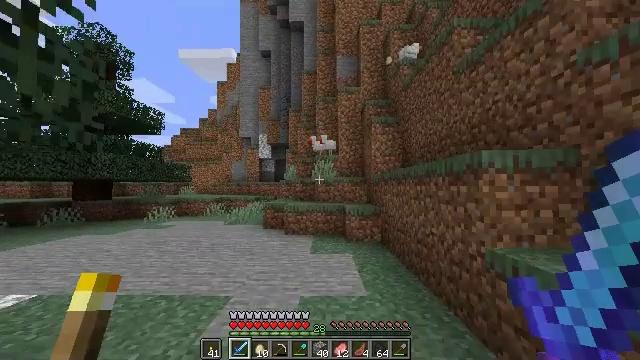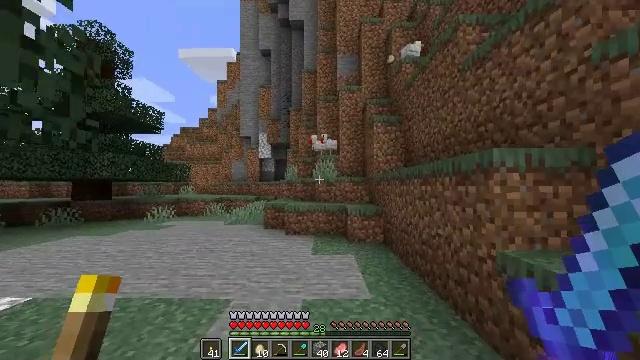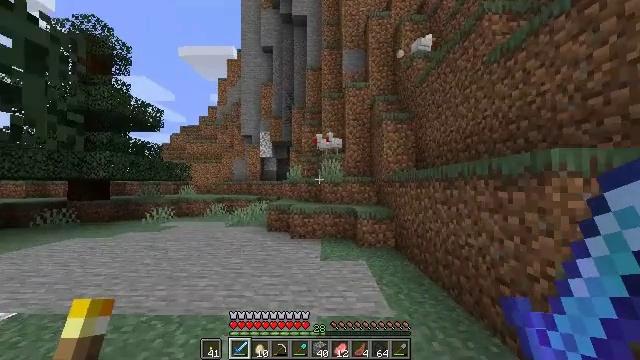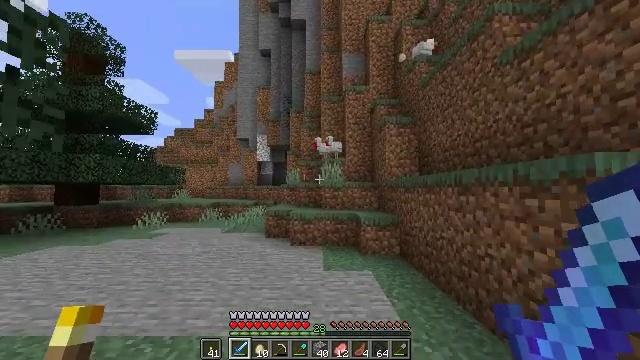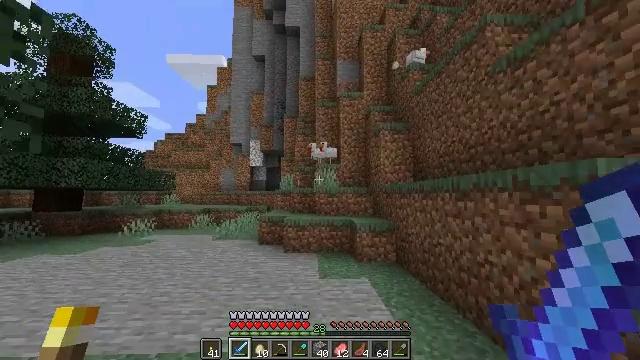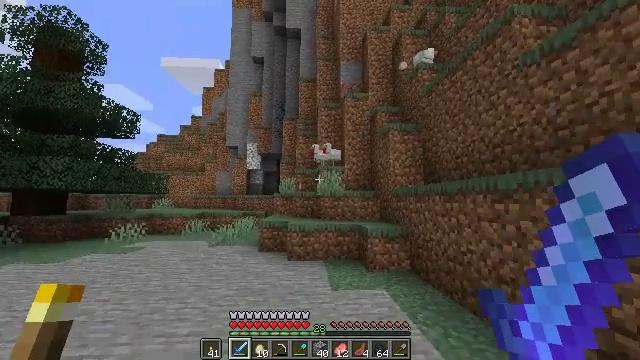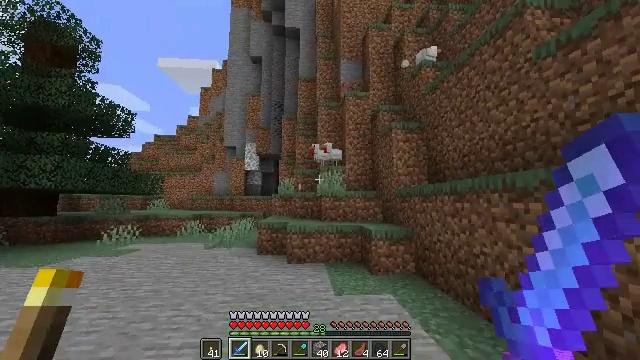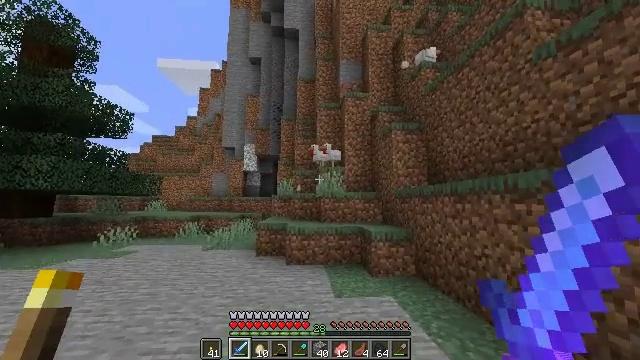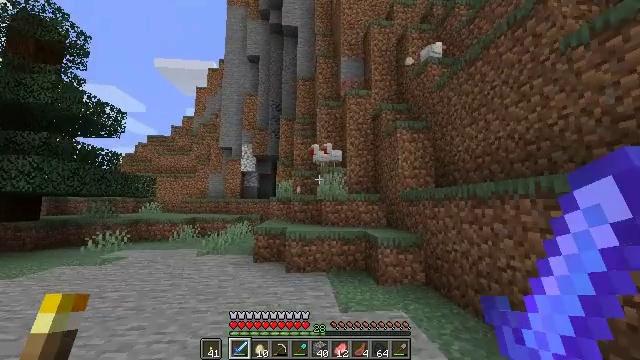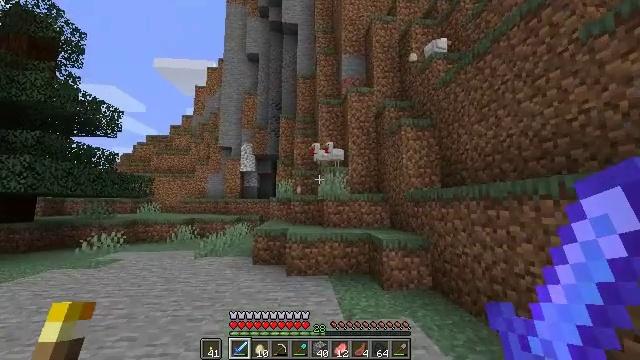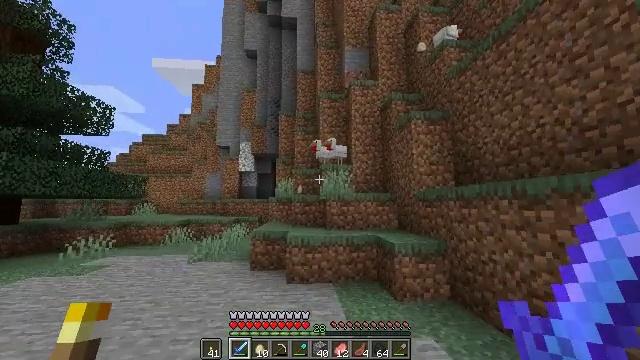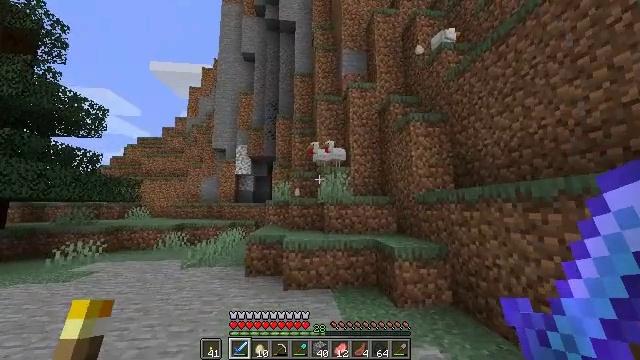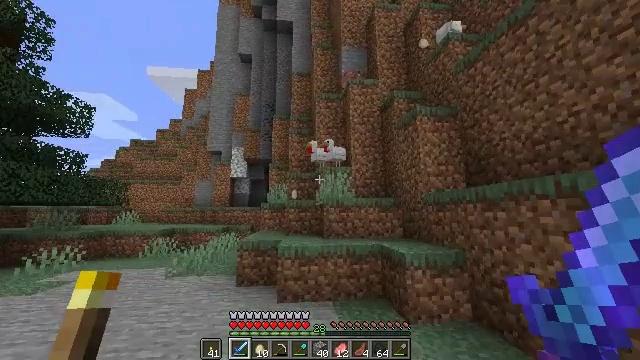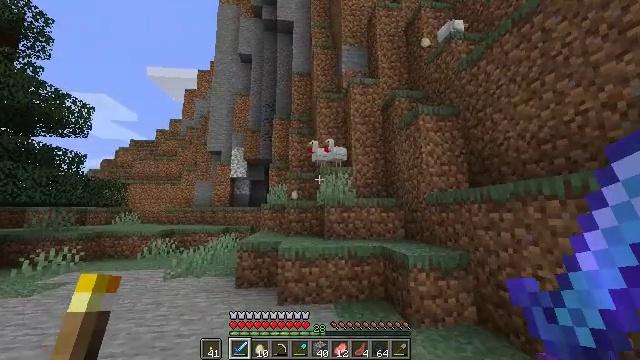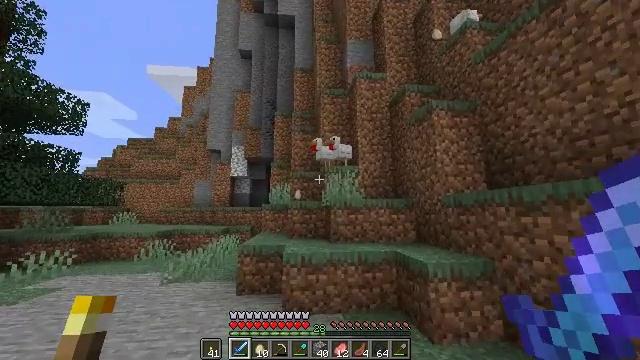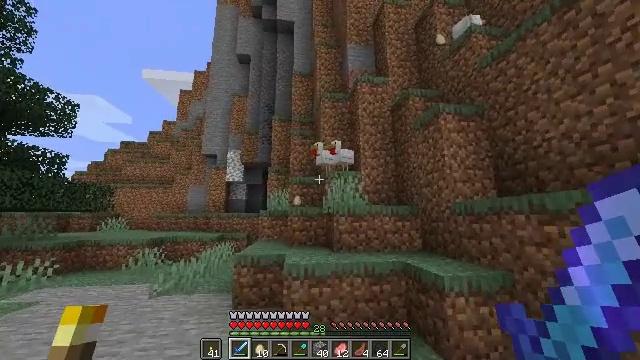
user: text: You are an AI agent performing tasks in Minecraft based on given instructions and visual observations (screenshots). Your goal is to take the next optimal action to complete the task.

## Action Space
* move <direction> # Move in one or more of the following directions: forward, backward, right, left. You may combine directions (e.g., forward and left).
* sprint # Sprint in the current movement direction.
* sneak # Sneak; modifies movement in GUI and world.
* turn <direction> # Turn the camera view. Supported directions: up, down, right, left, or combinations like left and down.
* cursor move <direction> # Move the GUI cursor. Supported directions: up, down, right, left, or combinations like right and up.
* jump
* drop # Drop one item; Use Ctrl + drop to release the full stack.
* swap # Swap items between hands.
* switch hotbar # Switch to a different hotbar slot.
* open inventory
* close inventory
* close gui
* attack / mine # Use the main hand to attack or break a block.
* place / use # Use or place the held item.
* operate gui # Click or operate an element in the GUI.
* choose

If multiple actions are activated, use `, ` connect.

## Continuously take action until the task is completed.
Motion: motion action
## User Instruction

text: Combat the chicken.
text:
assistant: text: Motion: move forward and move left, sprint
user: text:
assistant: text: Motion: move forward and move left, sprint
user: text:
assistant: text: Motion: move forward and move left, sprint, turn right and up
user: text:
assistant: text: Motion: move forward and move left, sprint, turn right and up
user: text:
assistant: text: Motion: move forward and move left, sprint, turn right and up
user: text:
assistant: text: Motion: move forward, sprint
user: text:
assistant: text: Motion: move forward, sprint
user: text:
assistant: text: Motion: move forward, sprint
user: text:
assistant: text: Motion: move forward, sprint
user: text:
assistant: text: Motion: move forward, sprint
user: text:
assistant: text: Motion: move forward, sprint
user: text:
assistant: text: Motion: move forward, sprint, turn up
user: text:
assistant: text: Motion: move forward and move left, sprint
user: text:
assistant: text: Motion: move forward and move left, sprint
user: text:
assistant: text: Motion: move forward and move left, sprint, turn right and up
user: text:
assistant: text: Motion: move forward and move left, sprint, turn right and up
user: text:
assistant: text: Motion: move forward and move left, sprint
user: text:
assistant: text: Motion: move forward, sprint, turn right and up
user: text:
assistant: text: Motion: move forward, sprint, turn right and up
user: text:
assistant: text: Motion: move forward, turn right
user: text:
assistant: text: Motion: move forward, turn right and up
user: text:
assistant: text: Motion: move forward and move left
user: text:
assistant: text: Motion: move forward and move left
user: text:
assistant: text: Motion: move forward and move left, turn right and up
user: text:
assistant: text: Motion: move forward and move left, turn right, jump
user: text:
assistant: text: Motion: move forward, jump
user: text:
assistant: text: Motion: move forward, turn right and down, jump
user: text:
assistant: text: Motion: move forward, turn right and down, jump
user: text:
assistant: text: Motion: move forward, turn right and down, jump
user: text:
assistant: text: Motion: move forward, turn right and down